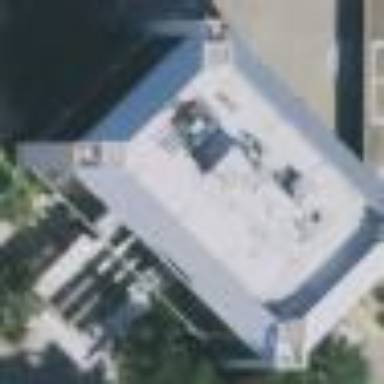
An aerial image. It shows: Commercial building.